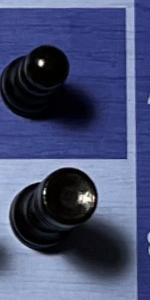
Label: Rook_Black